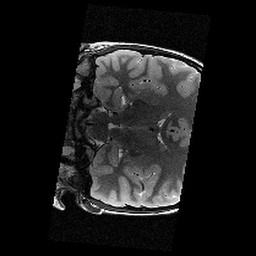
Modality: T2w
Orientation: coronal
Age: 12
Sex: female
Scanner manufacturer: siemens
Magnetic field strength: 3 T
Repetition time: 9.23 s
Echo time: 0.067 s